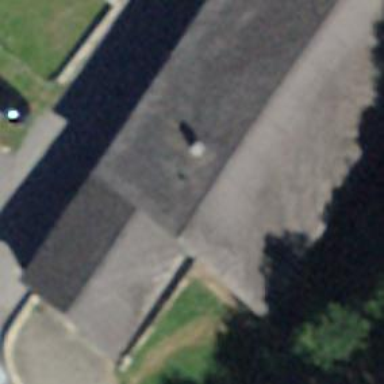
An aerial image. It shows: Service building.